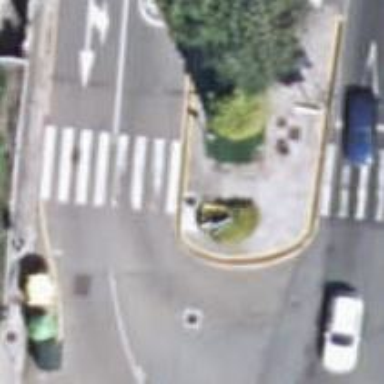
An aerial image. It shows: Marked road crossing.